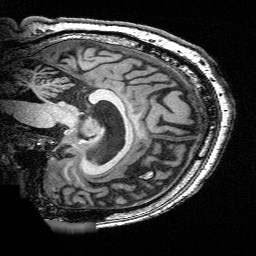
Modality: T1w
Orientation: sagittal
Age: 61
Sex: male
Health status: ill
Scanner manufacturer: siemens
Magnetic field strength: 3 T
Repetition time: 0.0025 s
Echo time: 0.00336 s